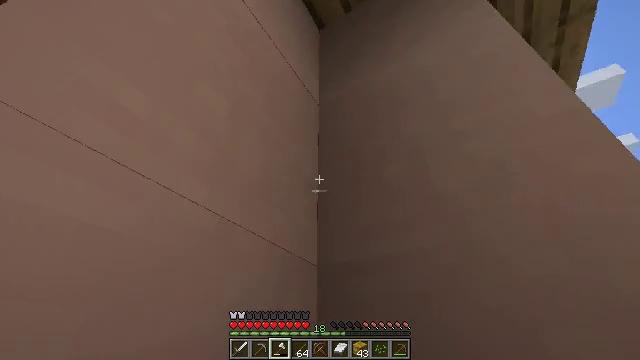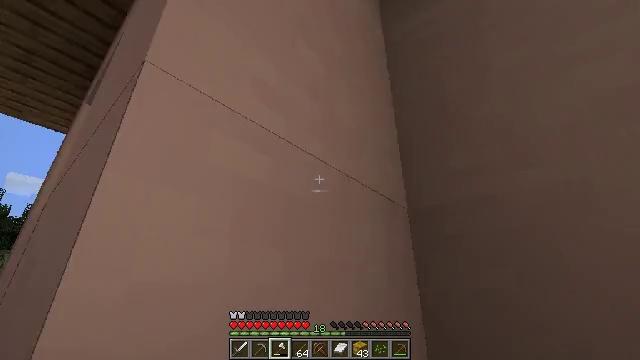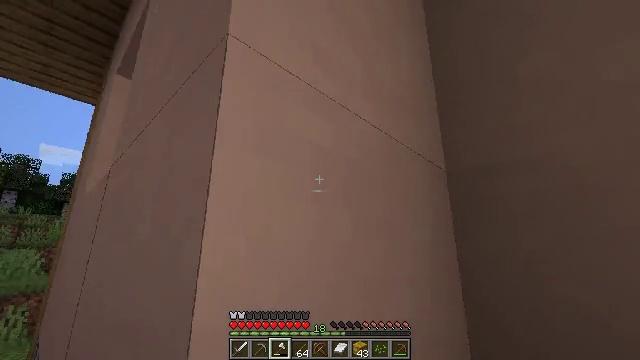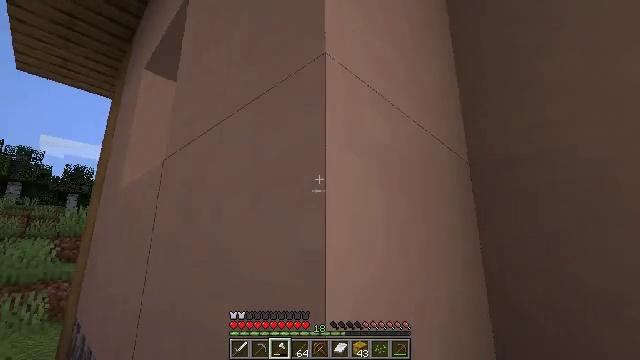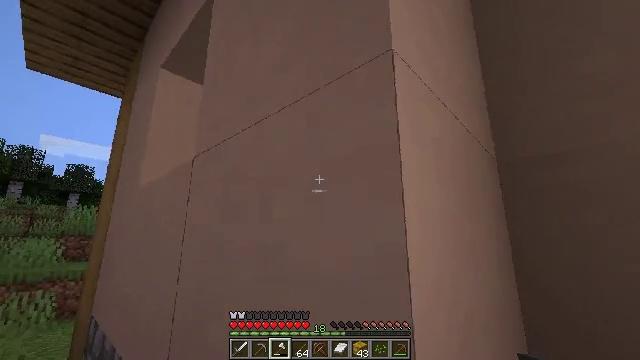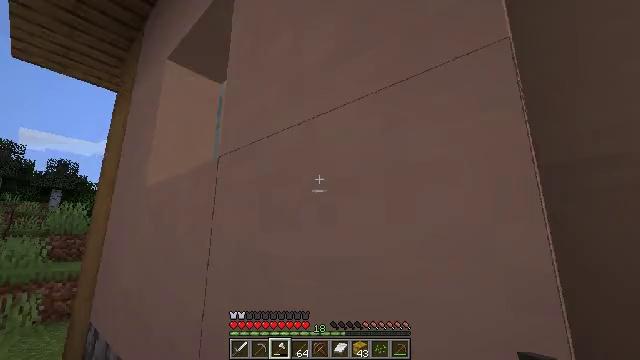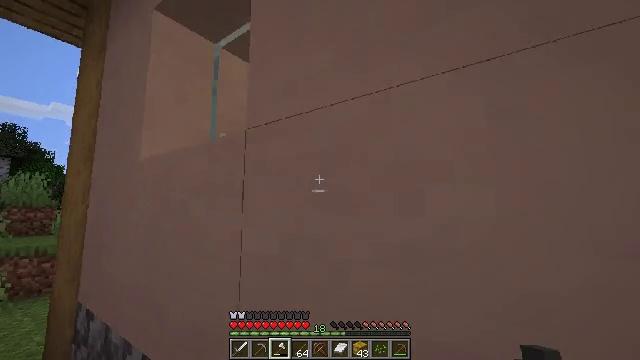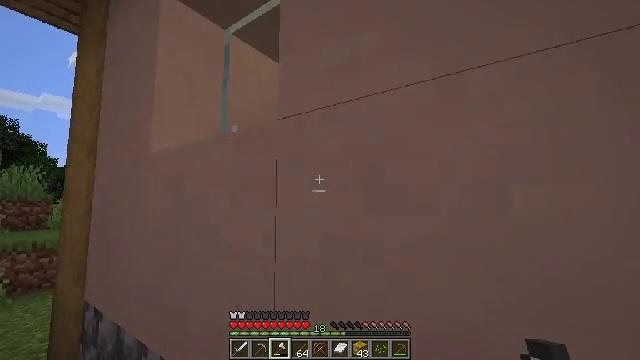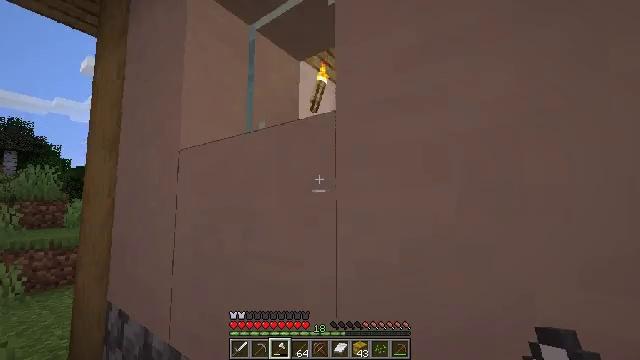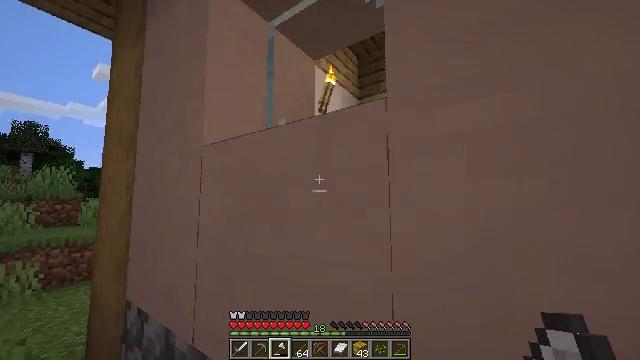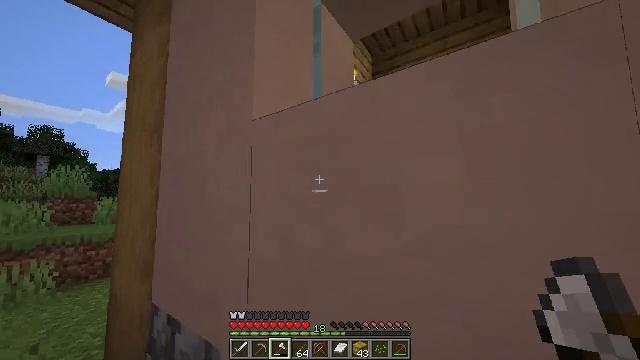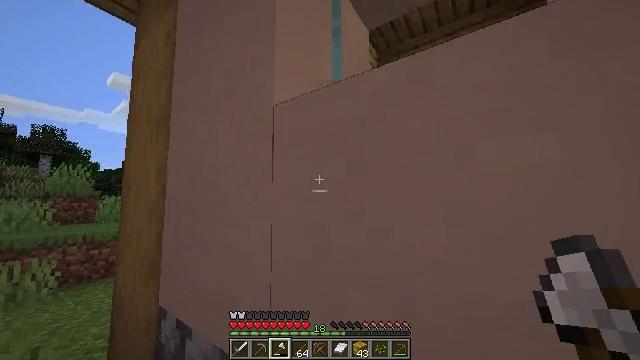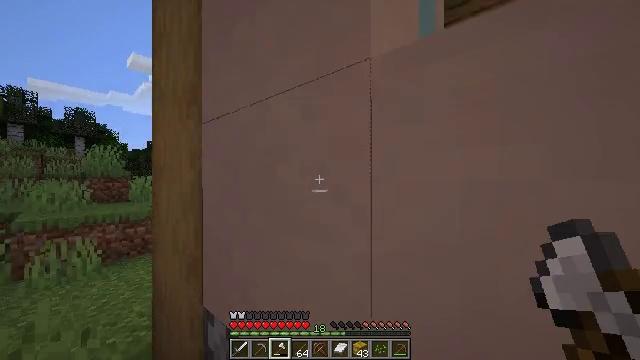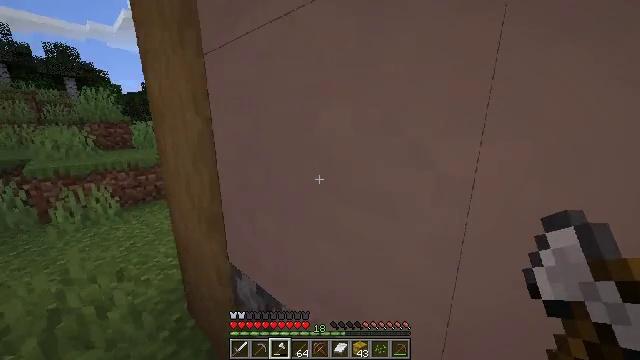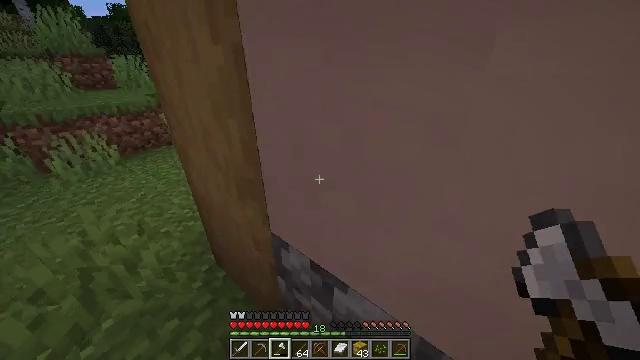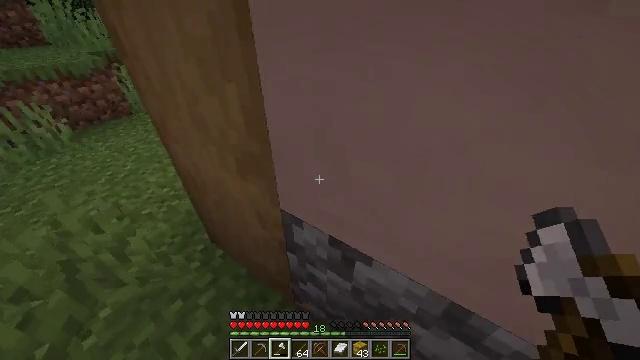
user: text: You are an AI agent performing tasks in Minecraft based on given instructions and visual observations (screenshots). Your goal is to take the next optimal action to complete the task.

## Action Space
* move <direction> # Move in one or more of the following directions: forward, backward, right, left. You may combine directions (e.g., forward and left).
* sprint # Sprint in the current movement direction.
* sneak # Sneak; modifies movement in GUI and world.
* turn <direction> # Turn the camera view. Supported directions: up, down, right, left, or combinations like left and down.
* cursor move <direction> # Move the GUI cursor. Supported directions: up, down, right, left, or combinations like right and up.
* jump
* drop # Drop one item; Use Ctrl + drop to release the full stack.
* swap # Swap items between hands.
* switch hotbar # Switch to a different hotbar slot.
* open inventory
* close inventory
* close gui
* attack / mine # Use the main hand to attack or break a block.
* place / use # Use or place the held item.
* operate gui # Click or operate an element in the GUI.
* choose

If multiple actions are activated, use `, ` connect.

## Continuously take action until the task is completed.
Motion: motion action
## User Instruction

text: Retrieve the stripped oak log.
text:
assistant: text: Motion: move left, turn left and down
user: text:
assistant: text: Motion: move left, turn left and down
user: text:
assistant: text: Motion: move left, turn down
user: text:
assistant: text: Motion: move forward and move left
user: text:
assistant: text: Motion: move forward and move left, turn right
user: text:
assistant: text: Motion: move left, turn right and down
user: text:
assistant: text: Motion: move forward and move left, turn down
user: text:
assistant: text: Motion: move forward and move left
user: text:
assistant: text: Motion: move forward and move left
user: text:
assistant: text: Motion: move forward and move left
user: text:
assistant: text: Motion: move forward and move left
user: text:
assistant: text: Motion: move forward and move left, turn left and down
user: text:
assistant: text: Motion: move forward and move left, turn left and down
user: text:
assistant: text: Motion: move left, turn down
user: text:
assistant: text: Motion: move left, sneak, turn right and down
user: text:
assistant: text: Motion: move left, sneak, turn right
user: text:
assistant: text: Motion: move left, sneak, turn right and up, attack / mine
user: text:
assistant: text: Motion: move left, sneak, turn right and up, attack / mine
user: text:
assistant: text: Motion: move left, sneak, turn right and up, attack / mine
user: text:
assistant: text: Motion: move left, sneak, turn right and up, attack / mine
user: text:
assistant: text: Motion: move left, sneak, attack / mine
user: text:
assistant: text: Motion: move left, sneak, turn right, attack / mine
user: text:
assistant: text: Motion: sneak, turn right, attack / mine
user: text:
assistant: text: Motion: sneak, attack / mine
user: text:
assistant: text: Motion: sneak, attack / mine
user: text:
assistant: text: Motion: move left, sneak, attack / mine
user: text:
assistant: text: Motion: move left, sneak, turn up, attack / mine
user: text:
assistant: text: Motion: move left, sneak, turn up, attack / mine
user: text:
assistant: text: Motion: move left, sneak, turn up, attack / mine
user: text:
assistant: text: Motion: move left, sneak, turn up, attack / mine